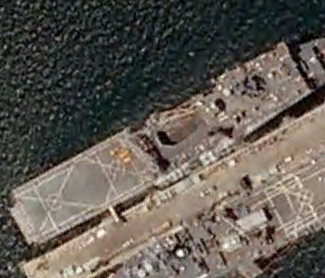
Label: combat